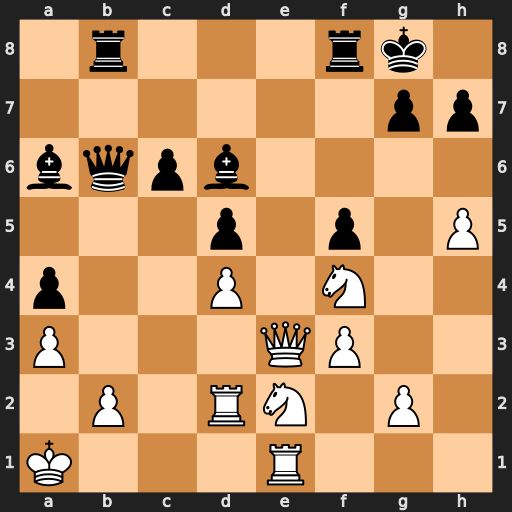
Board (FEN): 1r3rk1/6pp/bqpb4/3p1p1P/p2P1N2/P3QP2/1P1RN1P1/K3R3
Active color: w
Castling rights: -
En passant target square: -
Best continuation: Qe6+ Rf7 Qxd6